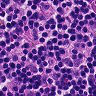
Metastatic tissue present: no